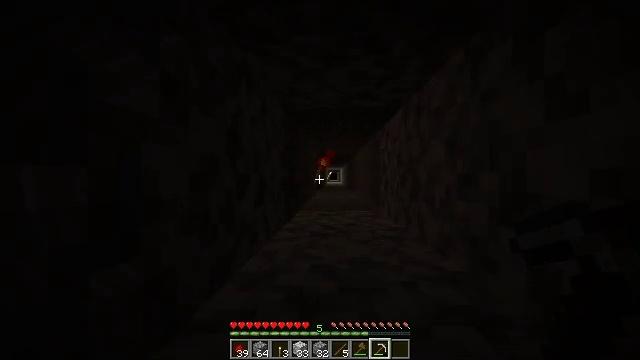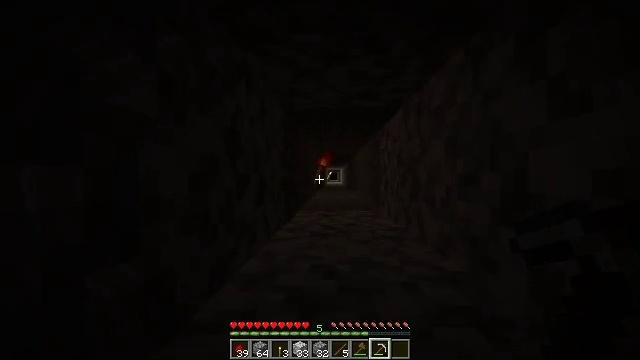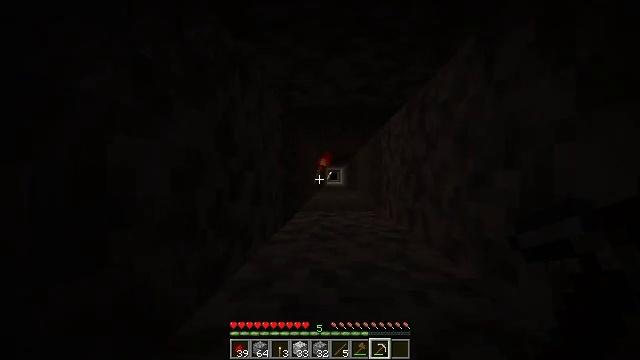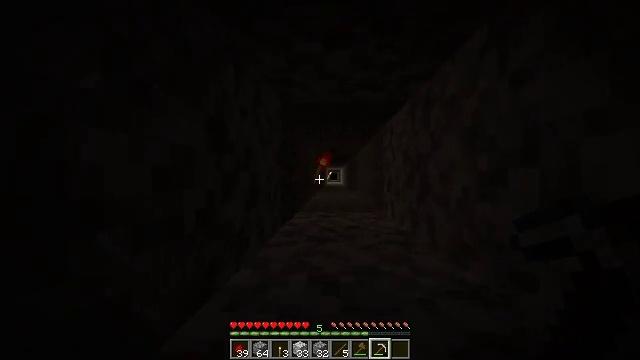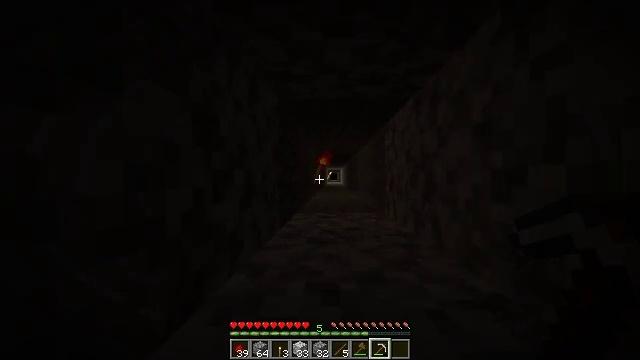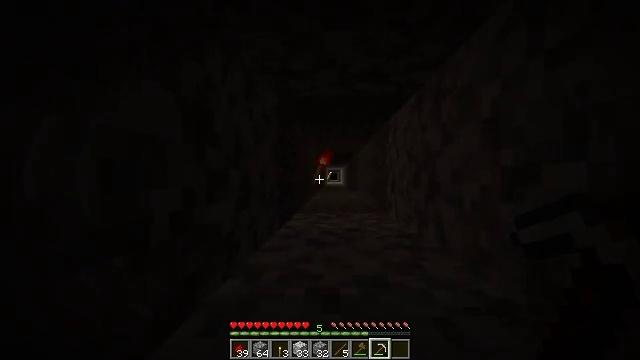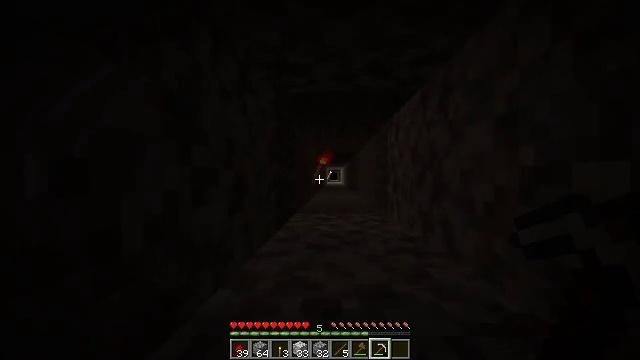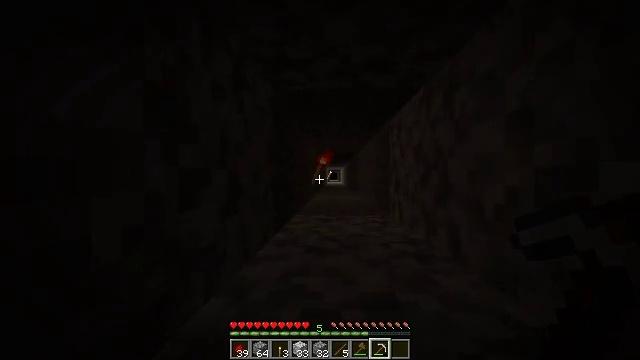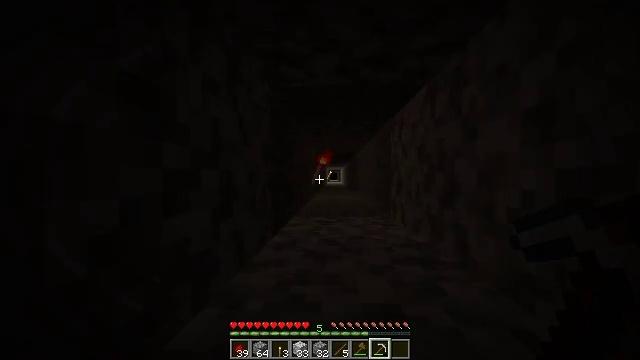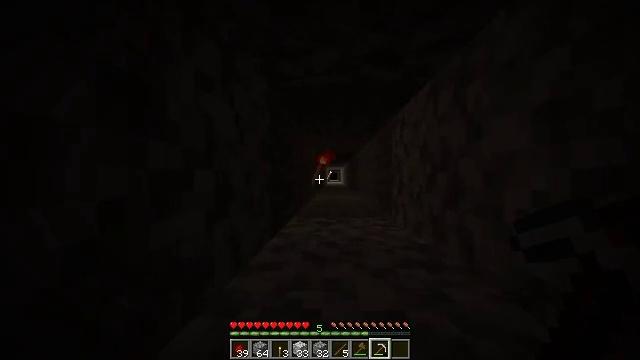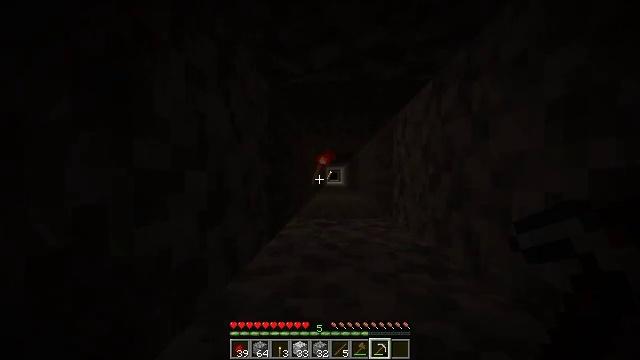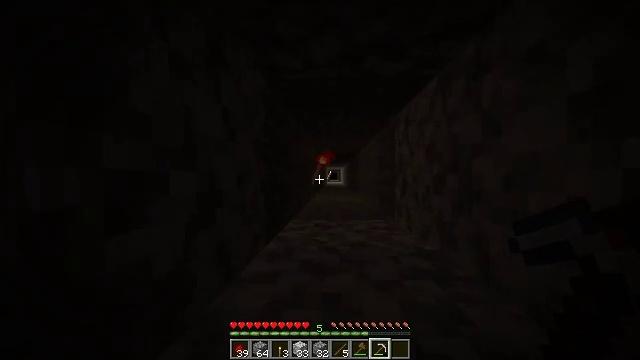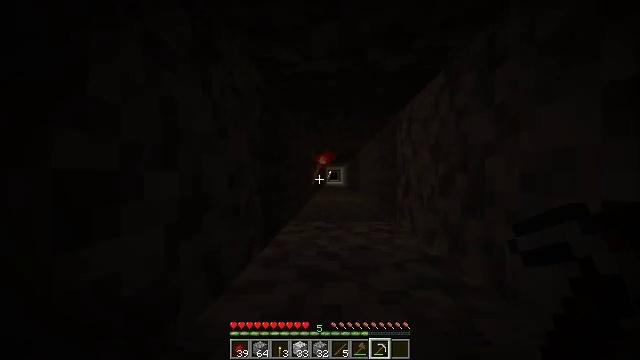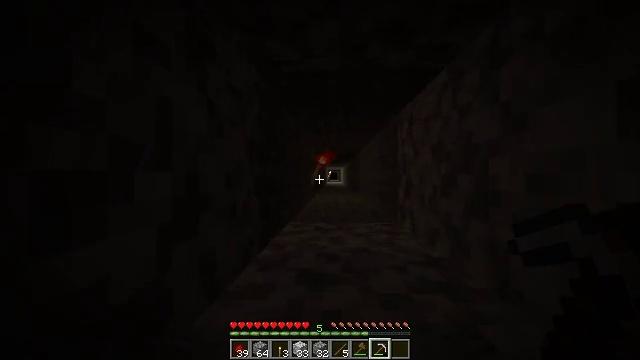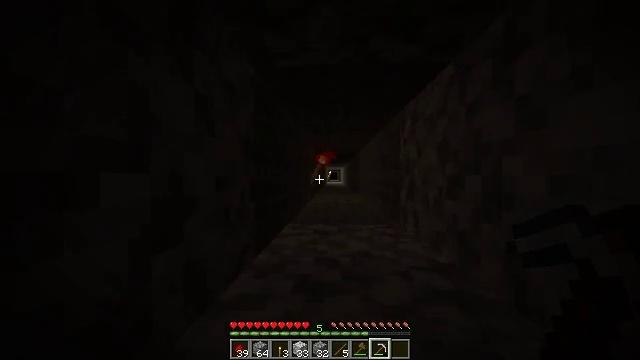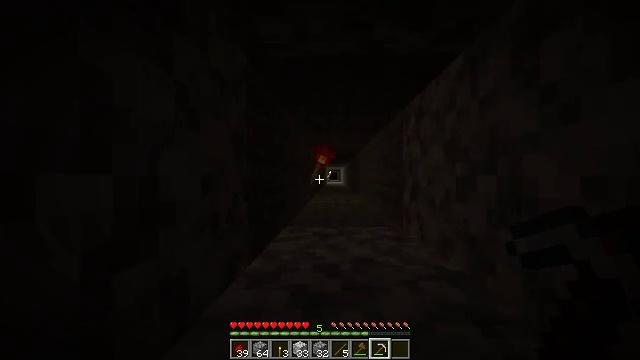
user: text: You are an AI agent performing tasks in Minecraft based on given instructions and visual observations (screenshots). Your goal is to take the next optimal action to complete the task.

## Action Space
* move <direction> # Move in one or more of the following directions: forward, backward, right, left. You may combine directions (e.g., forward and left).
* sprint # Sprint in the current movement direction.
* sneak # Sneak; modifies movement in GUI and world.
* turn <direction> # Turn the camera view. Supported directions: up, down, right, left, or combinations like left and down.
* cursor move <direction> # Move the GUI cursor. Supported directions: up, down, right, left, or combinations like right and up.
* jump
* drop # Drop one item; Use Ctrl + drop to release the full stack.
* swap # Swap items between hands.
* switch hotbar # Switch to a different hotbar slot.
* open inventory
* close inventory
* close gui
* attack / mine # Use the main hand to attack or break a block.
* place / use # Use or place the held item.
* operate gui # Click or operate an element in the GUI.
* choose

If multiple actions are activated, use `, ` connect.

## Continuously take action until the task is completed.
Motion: motion action
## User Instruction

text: Gather the redstone wall torch attached to the wall.
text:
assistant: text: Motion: move forward
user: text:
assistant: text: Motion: move forward
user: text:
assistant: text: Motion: move forward
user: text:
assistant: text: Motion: move forward
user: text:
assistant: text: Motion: move forward
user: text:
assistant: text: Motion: move forward
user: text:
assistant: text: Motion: move forward
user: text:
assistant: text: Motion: move forward
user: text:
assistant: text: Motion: move forward
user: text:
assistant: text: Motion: move forward
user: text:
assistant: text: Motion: move forward
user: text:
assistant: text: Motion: move forward
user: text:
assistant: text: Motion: move forward
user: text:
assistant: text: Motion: move forward
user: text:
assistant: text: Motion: move forward
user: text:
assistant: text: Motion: move forward
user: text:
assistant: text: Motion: move forward
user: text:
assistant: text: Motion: move forward
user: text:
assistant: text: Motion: move forward
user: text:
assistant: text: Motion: move forward
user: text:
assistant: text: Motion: move forward
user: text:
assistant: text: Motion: move forward
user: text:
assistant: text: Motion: move forward
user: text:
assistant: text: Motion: move forward
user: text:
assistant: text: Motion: move forward
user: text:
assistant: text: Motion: move forward
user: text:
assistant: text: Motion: move forward
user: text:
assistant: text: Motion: move forward
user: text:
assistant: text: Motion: move forward
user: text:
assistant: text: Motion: move forward